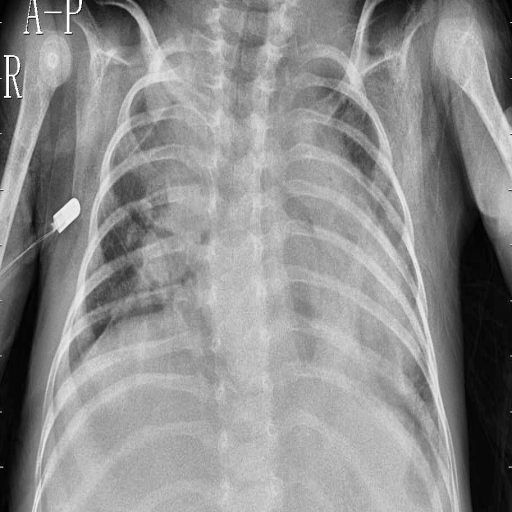
Finding: PNEUMONIA